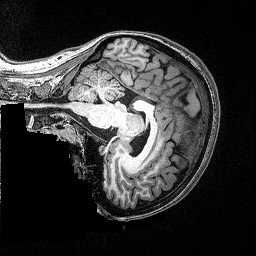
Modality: T1w
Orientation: sagittal
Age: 25
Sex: female
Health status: healthy
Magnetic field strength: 3 T
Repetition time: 2.53 s
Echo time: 0.00331 s